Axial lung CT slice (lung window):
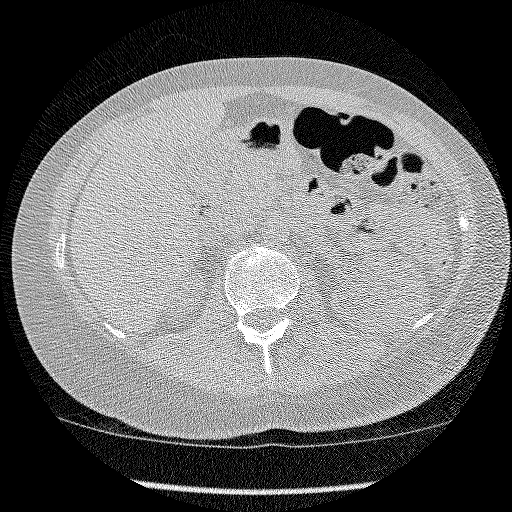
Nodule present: no